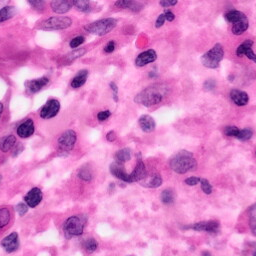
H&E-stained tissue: Pancreatic